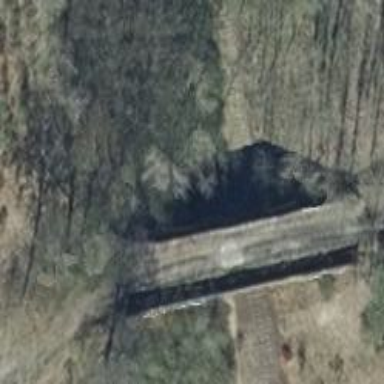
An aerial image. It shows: Abandoned railway.